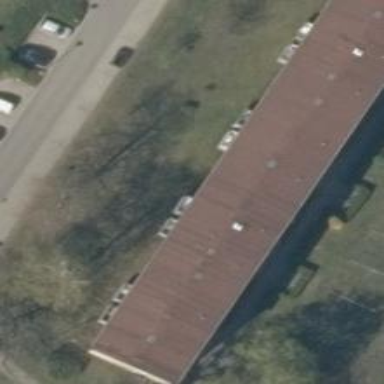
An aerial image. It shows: Residential building.